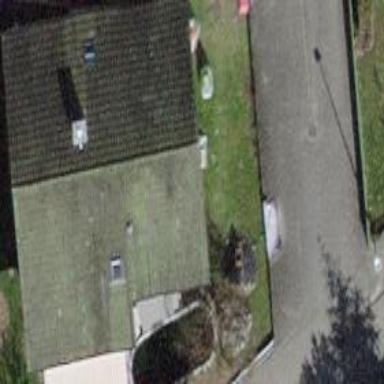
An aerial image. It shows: Building with tiled roof.